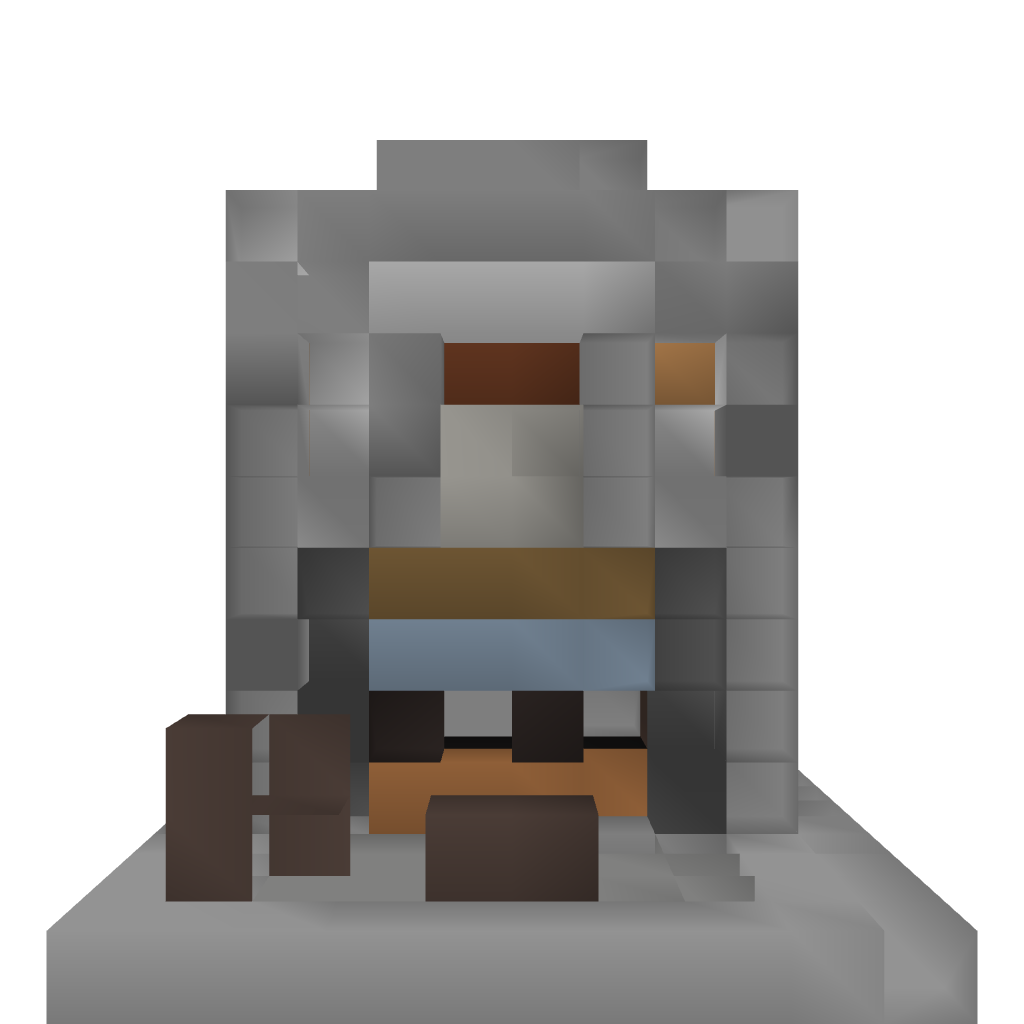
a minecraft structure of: Skin - Chicken Factory